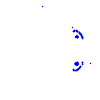
Particle: electron